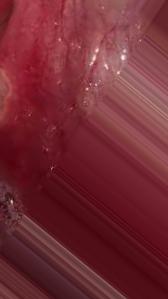
Condition: Mouth Ulcer